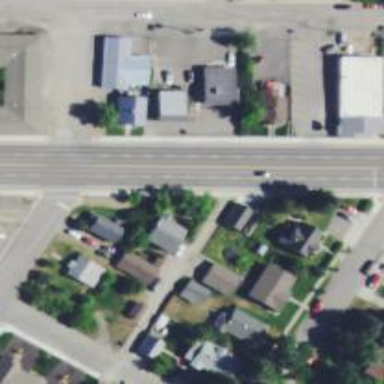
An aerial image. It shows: Alley classified as service road.